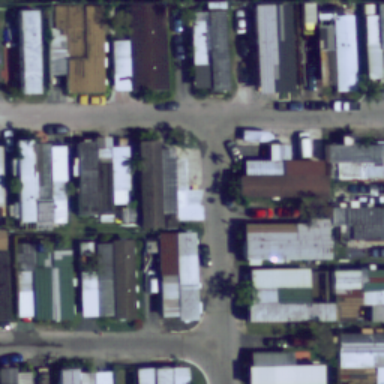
Many mobile homes arranged neatly in the mobile home park .